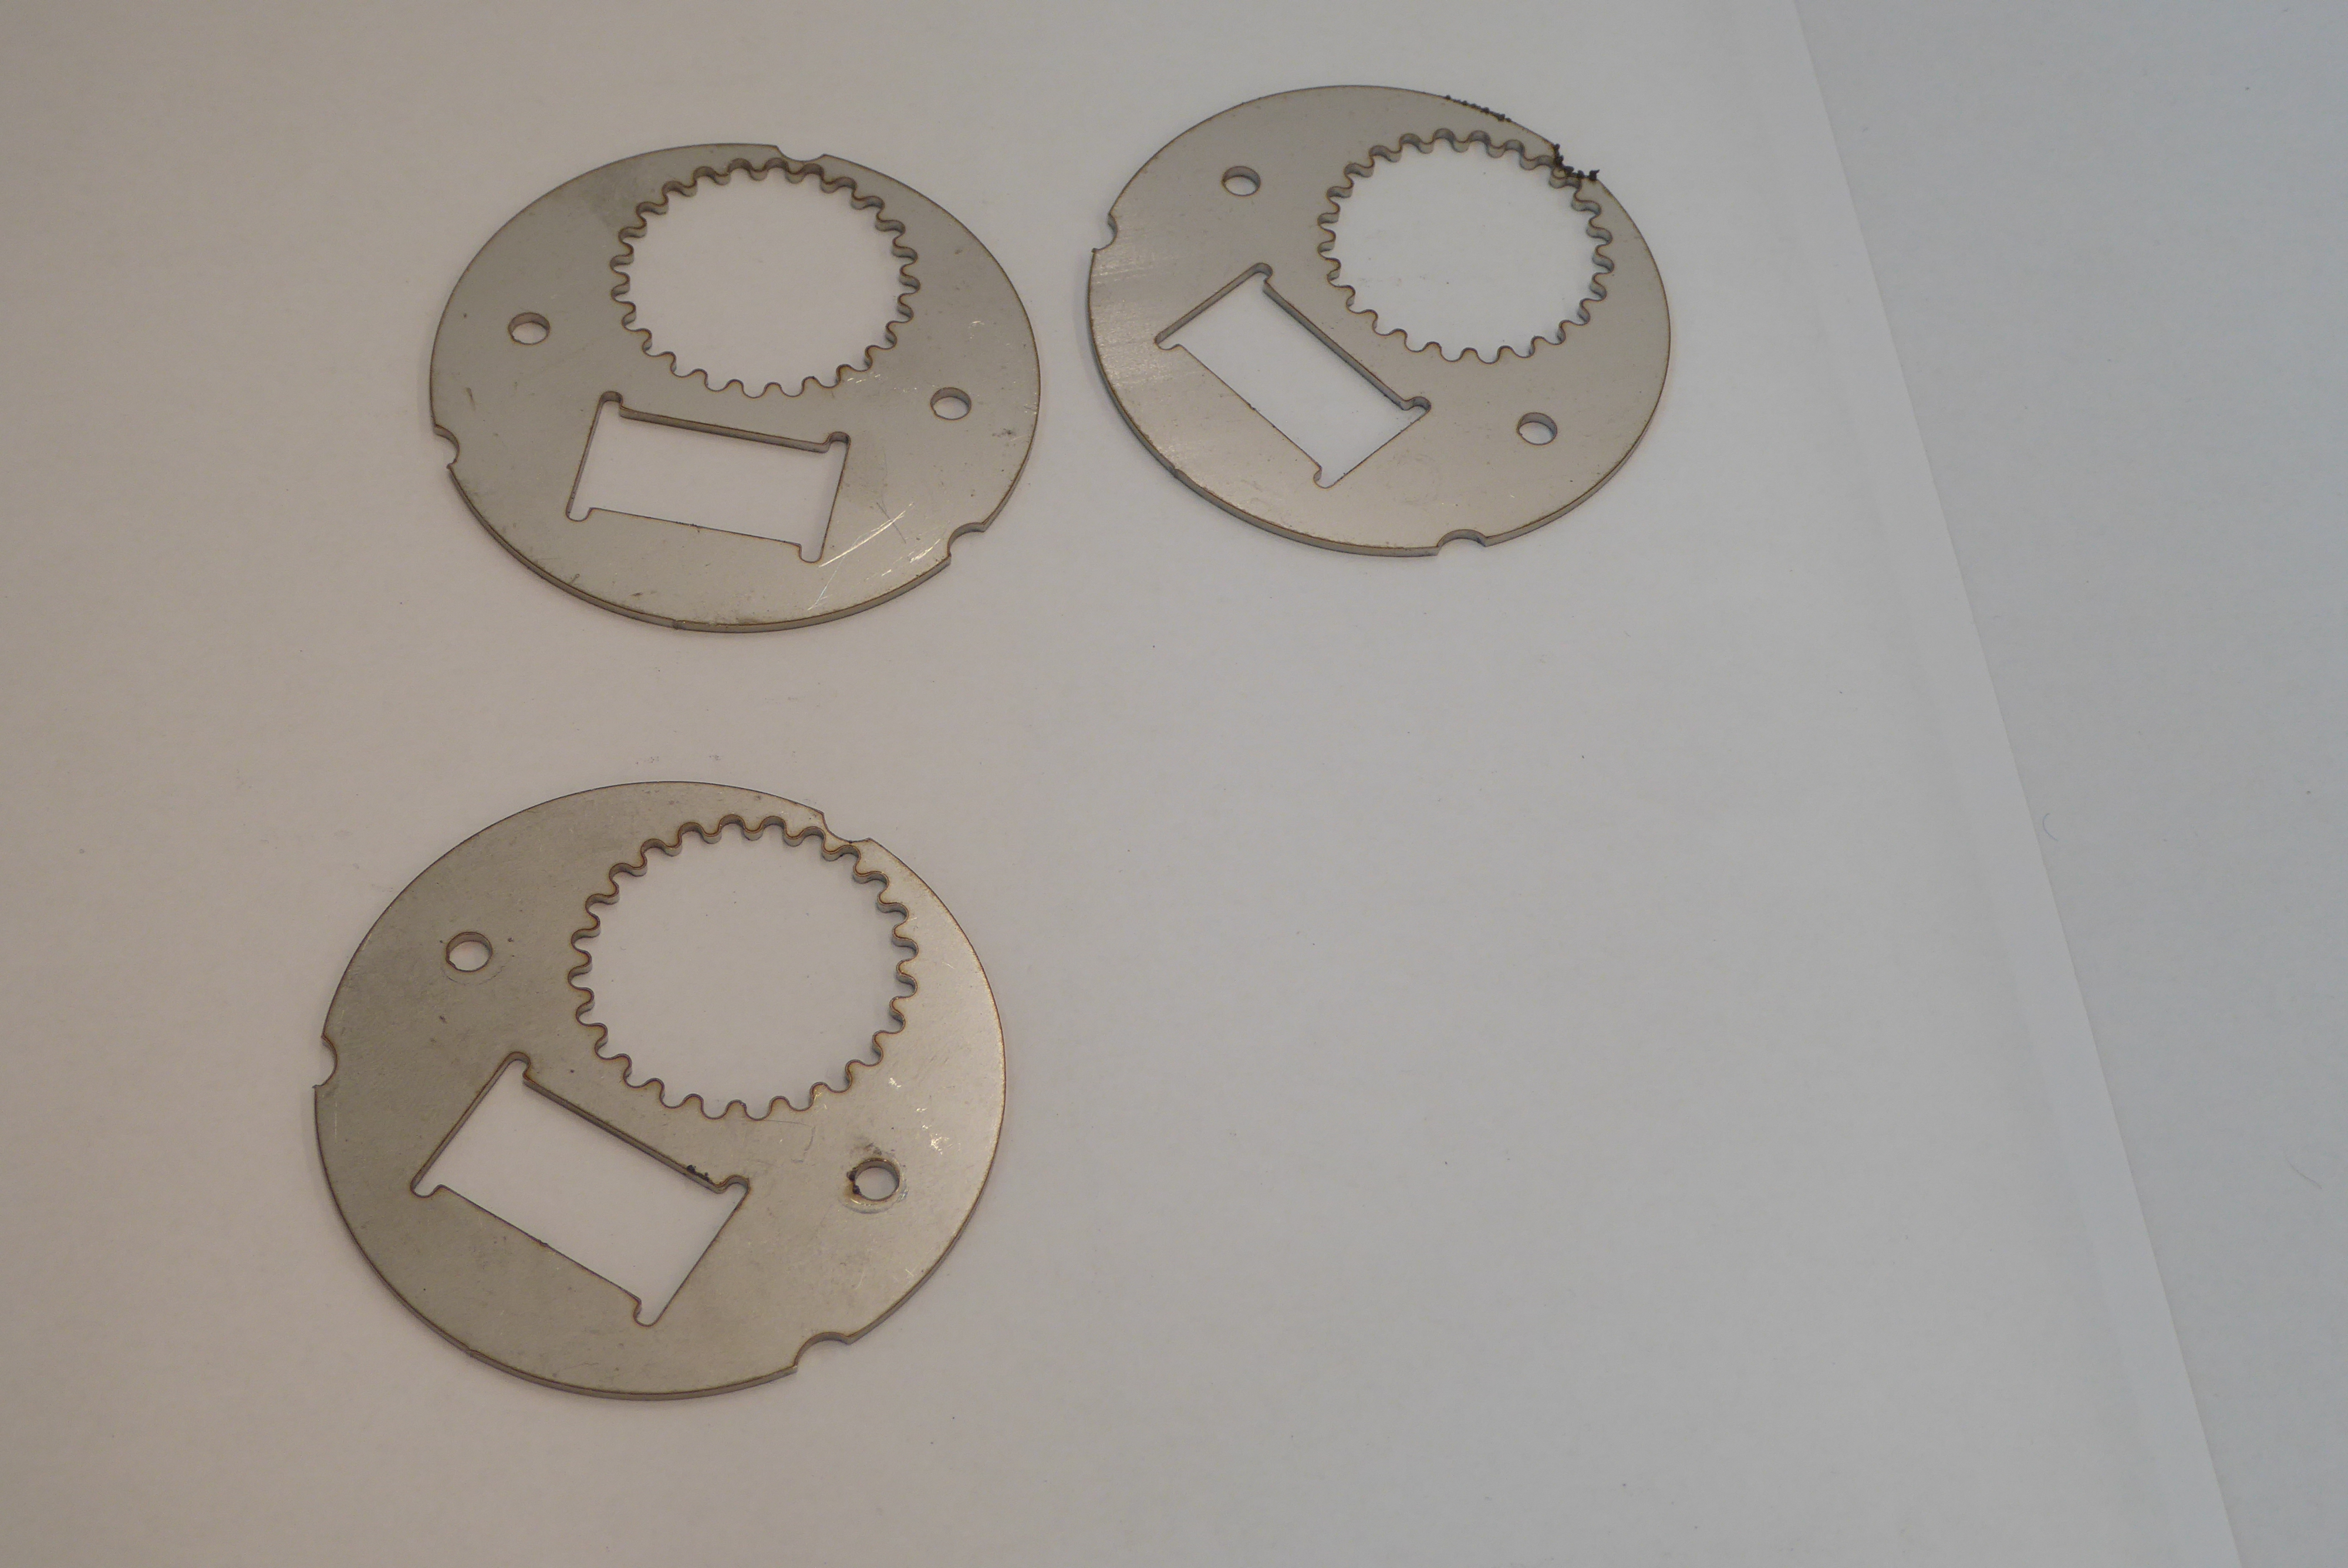
Label: Bottle Opener - Inlay